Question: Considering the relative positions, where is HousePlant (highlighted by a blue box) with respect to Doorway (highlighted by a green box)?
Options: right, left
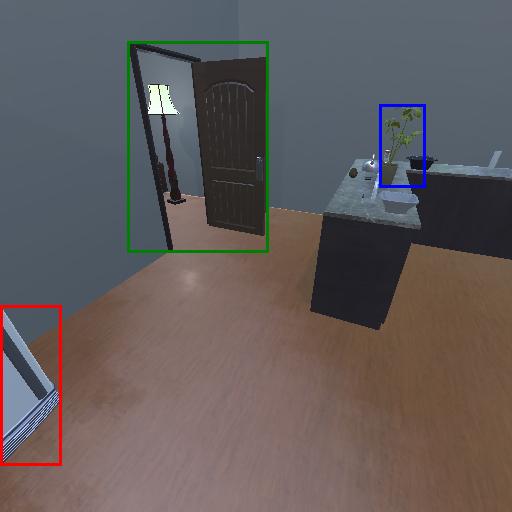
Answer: right